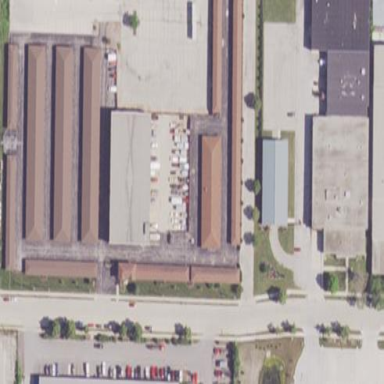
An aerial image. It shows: Storage rental shop.